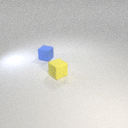
small yellow rubber cube to the right of small blue rubber cube